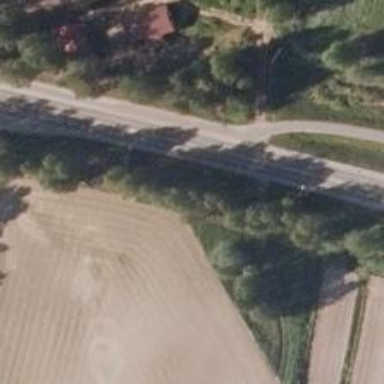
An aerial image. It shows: Cycleway.